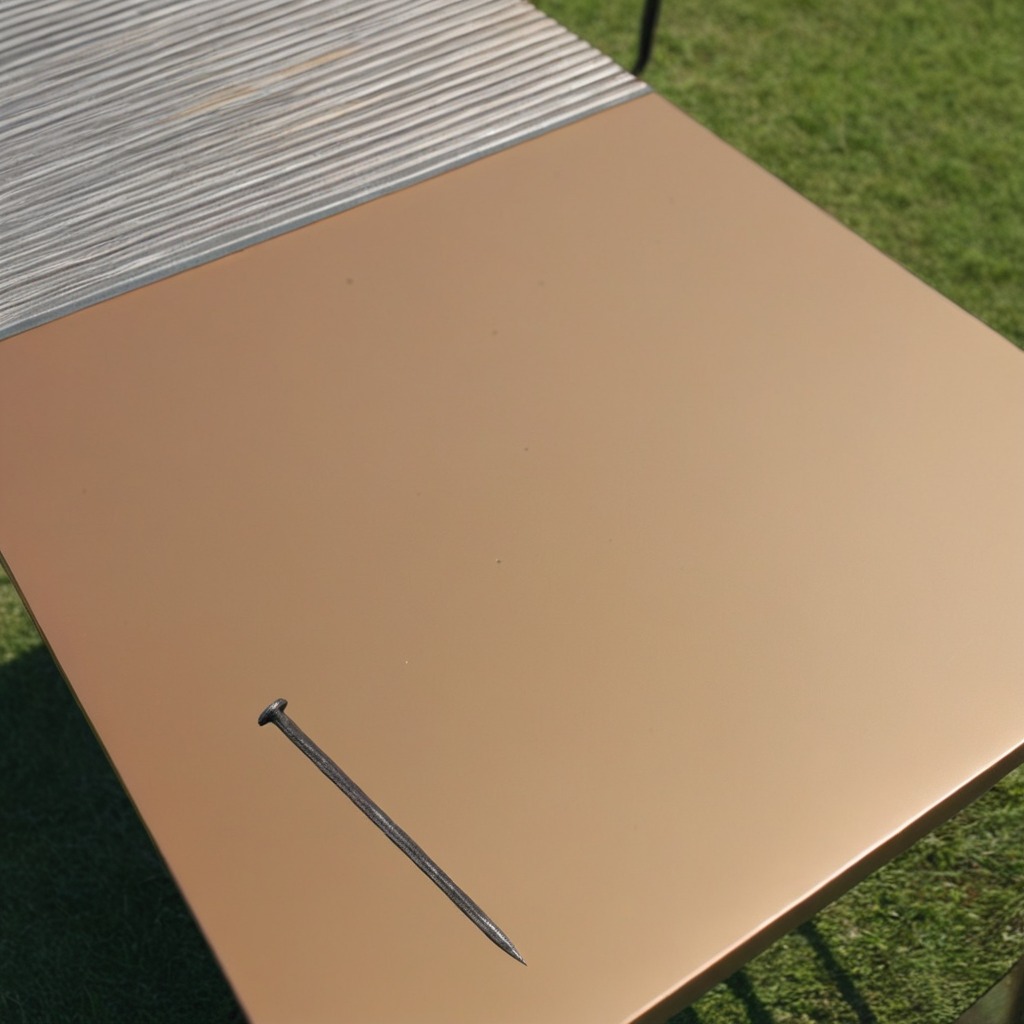
A iron nail is lying on the clean utility table in a temporary outdoor tool station.